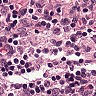
Metastatic tissue present: no